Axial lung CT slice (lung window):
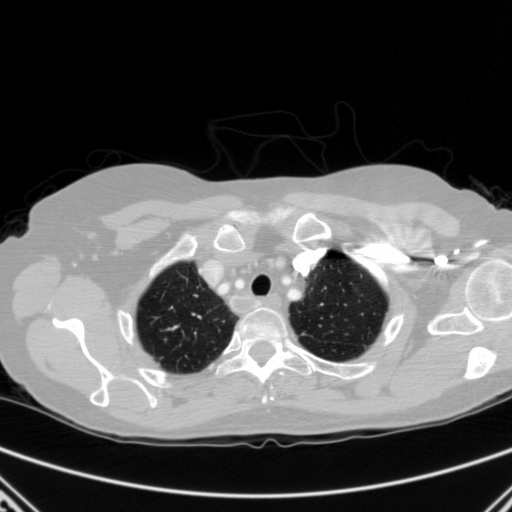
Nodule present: no